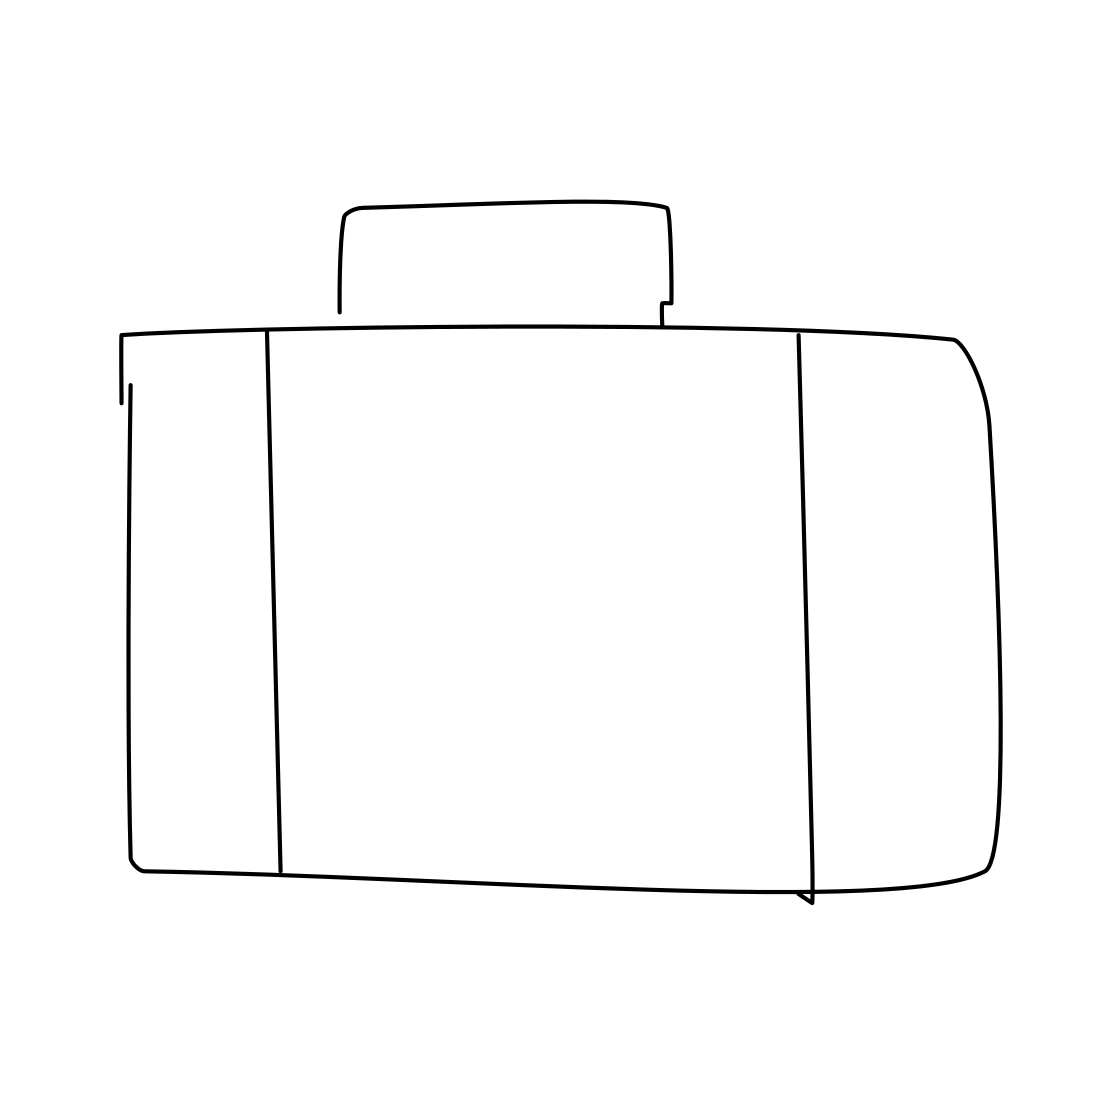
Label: suitcase